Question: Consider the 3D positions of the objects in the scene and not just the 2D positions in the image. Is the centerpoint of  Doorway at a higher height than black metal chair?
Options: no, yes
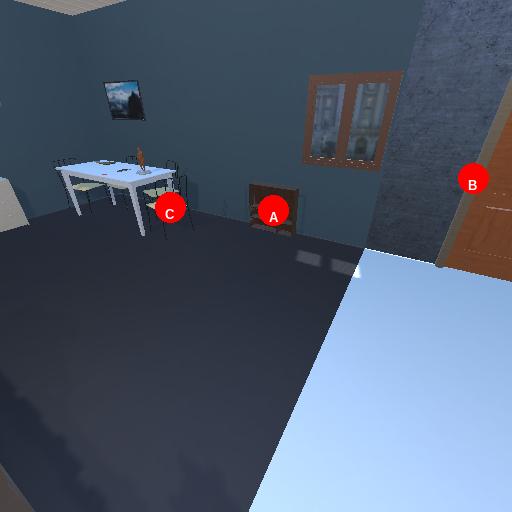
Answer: no